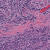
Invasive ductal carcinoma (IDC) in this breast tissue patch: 1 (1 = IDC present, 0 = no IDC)